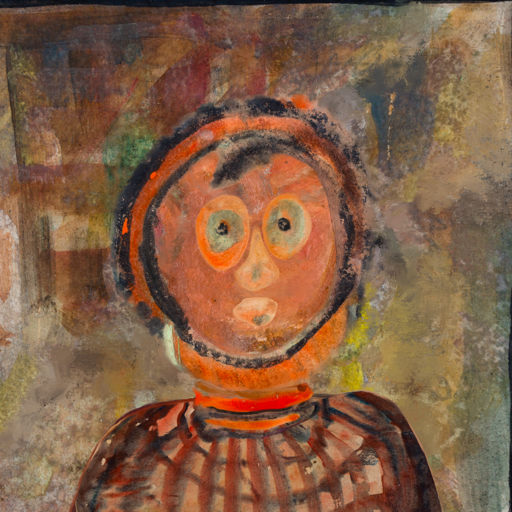
Background: Mosgoul, Head And Neck Front: Boggyland, Face Front: Childish, Bust: Orphan, Hair Front: Childish, Head Accessory: Blank, Second Necklace: Blank, Necklace: Experience, Baby: Blank